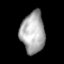
Tissue: lung
Cell type: Others
Senescence score: 0.2321
Nuclear area (px): 970
Mean DAPI intensity: 170.487